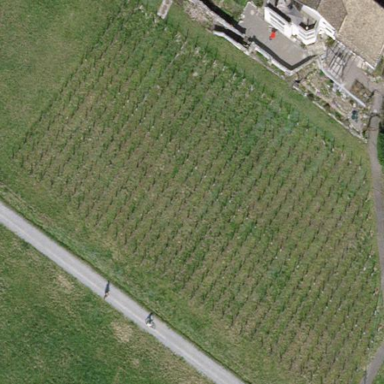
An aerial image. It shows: Vineyard.